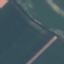
Land use / land cover: AnnualCrop